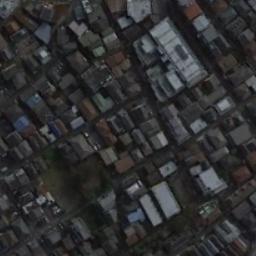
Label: dense_residential